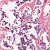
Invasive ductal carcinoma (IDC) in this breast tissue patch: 1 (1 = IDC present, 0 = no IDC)